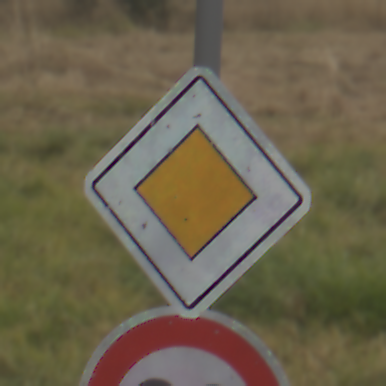
Verkehrszeichen: Vorfahrtsstrasse
Zusatzzeichen unten: Geschwindigkeit90
Umgebung: Outdoor, Nature
Tageszeit: MorningAfternoon
Wetter: Overcast
Licht: Natural
Jahreszeit: NotSpecified
Kontrast: LowContrast